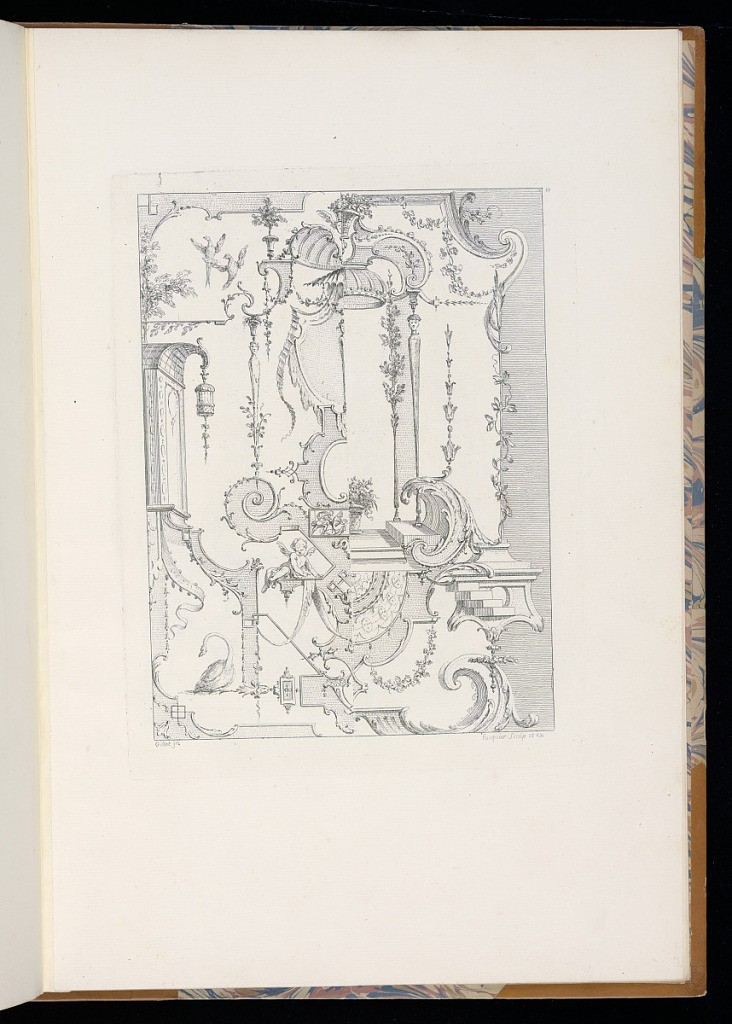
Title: Arabesque Ornament Designs
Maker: Claude Gillot, French, 1673–1722
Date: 1749–61
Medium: Etching on laid paper
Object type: Print
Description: Tenth plate from a series of bifurcated arabesque/ grotesque panel designs with a different design on the left and right side of the plate. The ornament features architectural elements, festoons of flowers, birds, swan, putto, a lantern, herms, fleurons, rinceaux, c-scrolls, vases and baskets of flowers, drapery, steps, fluting, rosettes, bat wing and trellis patterns. The plate is numbered and signed.